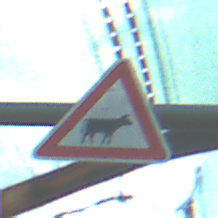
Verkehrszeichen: ViehtriebLinks
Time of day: MorningAfternoon
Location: Roofed (Special)
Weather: PartlyCloudy
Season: NotSpecified
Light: Natural